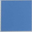
Piece: xx